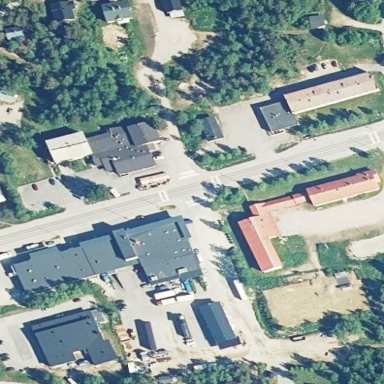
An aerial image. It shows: Retail area.